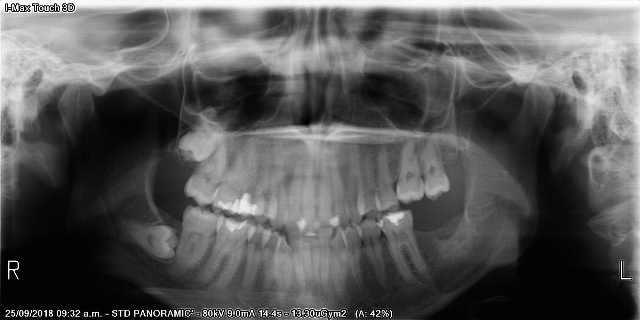
adult